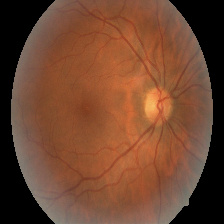
Diabetic retinopathy grade: No DR